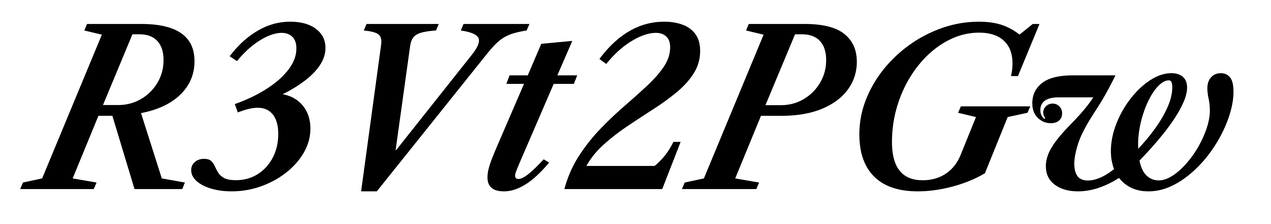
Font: LibreCaslonText-Italic_SemiBold_Italic